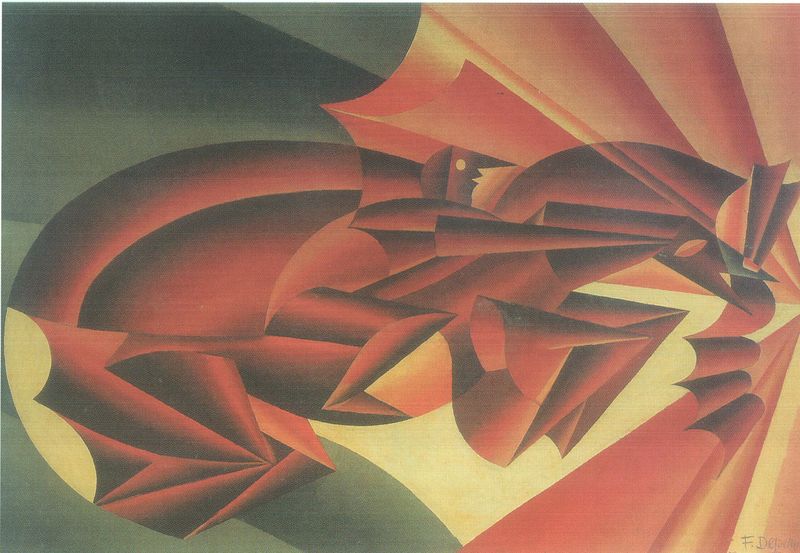
Titel: Nitrito in velocità
Künstler: Fortunato Depero
Standort: Firenze
Institution: Comune di Firenze
Schlagwörter: angriff, blau, dunkel, flügel, kampf, mann, schatten, umhang, vogel, weiß, gelb, grün, komposition, kubismus, kubistisch, bewegung, bunt, grau, hell, licht, nase, orange, profil, schwarz, rot, tier, wiese, beige, expressionismus, fächer, muster, schleife, zylinder, arme, augen, band, falten, gesicht, mensch, signatur, vögel, wind, flach, sonne, auge, gold, mantel, spitzen, kontrast, rechts, wald, fliegen, pferd, reiter, rund, beine, reiten, ritt, schnell, schwung, sprung, bein, komplementär, schnabel, italien, moderne, warm, abstrakt, flächen, farbe, formen, schattierung, linien, weis, signiert, spitz, sport, symmetrie, metall, tiefe, freude, abstraktion, futurismus, eckig, futuristisch, kegel, strahlen, form, plastisch, soldat, dynamik, manifest, rennen, strahl, macke, übergänge, ritter, ecken, geometrisch, picasso, fluchtpunkt, apokalypse, rouge, stoß, zentrum, konkav, konvex, gallopp, farbverlauf, pegasus, ungegenständlich, geometrie, blauer reiter, drachen, kuben, geschwindigkeit, drache, schnelligkeit, kandinsky, galopp, georg, kubisch, sone, dreidimensional, winkel, teil, perspektivisch, teile, trab, postmoderne, abstarkt, franz marc, marc, franz mark, marck, franz marck, splitter, mark, gebrochen, schrecklich, orphismus, lokalfarbe, analytisch, synthetisch, formal, lignes, carmin, balla, gesplittert, vif, geometrische abstraktion, strahlenförmig, o´keeffee, fuite, abstraction, dynamismus, sinne, motorrad, aufgefächert, aktivität, analytischer, daix, depeto, dynamique, fractures, fuyant, kubistisch anmutend, lichstrahl, light, makke, piquant, resonanz, shade, tubisme